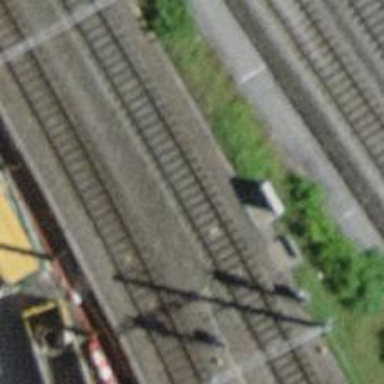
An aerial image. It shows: Single-track electrified railway with contact line.